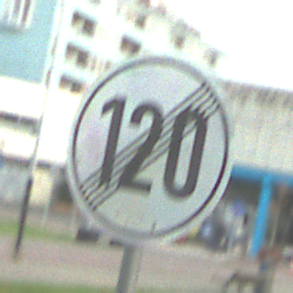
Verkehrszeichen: EndeGeschwindigkeit120
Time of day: MorningAfternoon
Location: Outdoor (Urban)
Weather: PartlyCloudy
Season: NotSpecified
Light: Natural